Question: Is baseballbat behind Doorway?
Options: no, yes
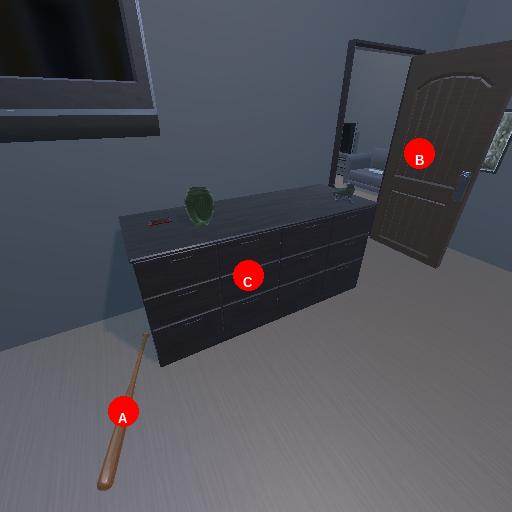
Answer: no